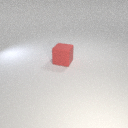
large red rubber cube